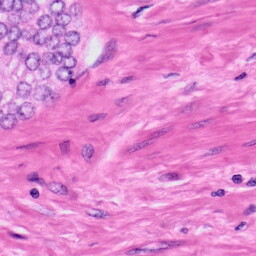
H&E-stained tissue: Prostate